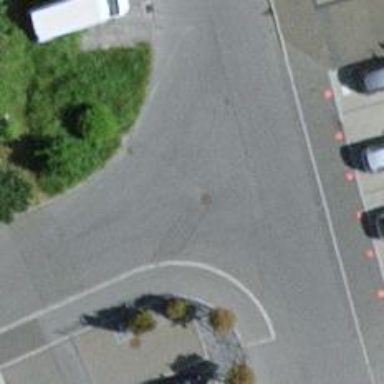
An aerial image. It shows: Paved residential road.